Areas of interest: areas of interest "7 Football Club"
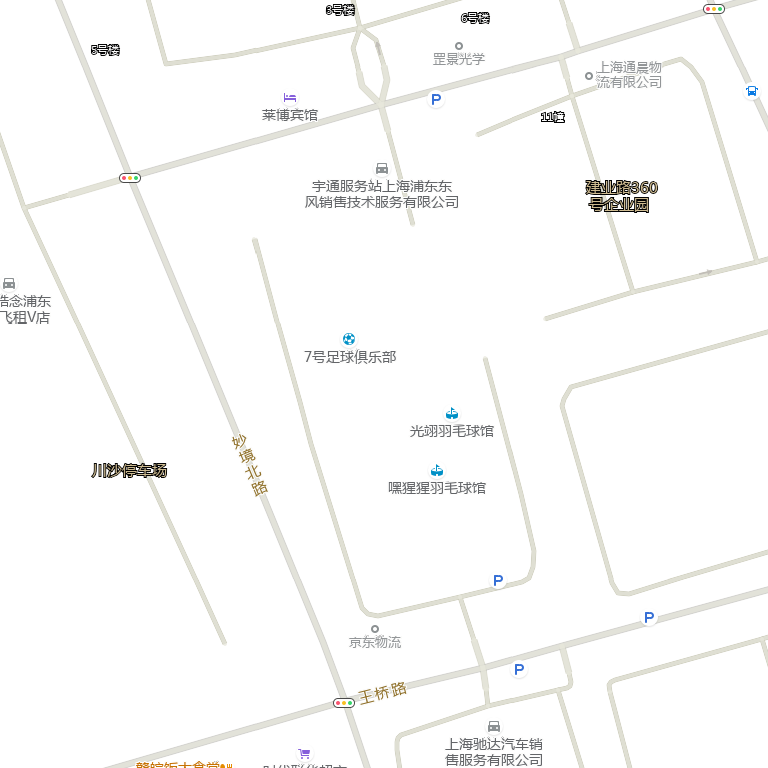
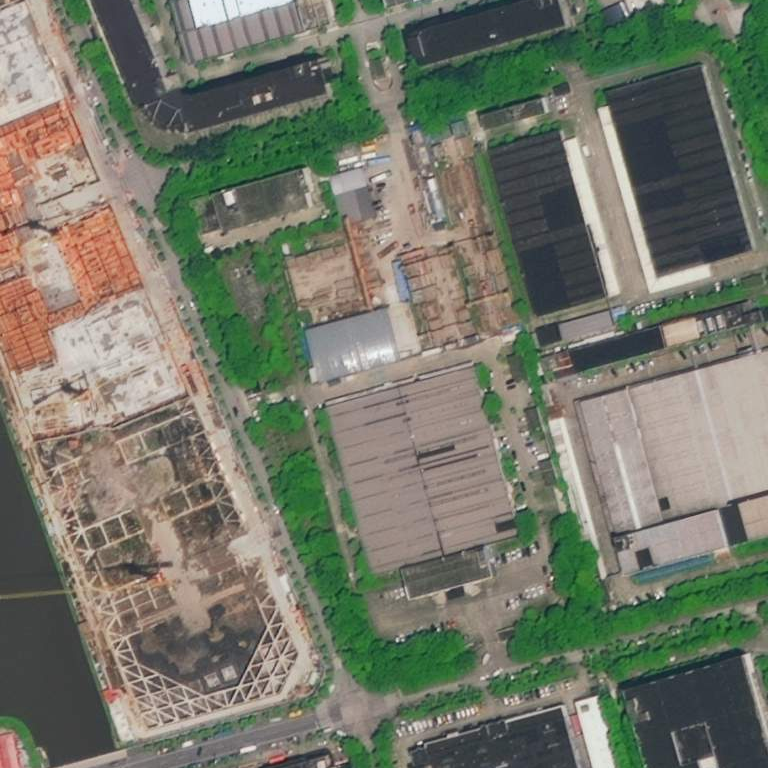